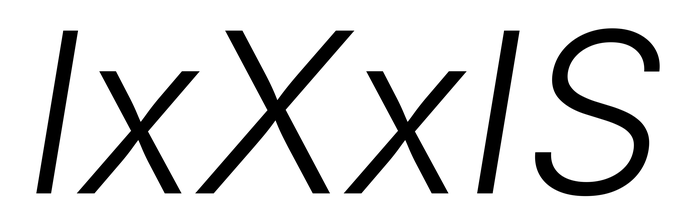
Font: Inter-Italic_Light_Italic